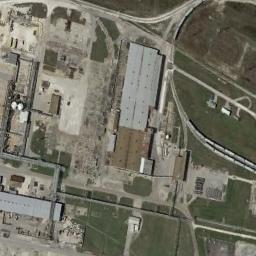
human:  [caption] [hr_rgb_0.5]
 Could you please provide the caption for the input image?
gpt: Many houses of different shapes and sizes are in the industrial area .

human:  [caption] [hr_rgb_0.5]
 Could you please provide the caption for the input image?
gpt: There are factories and roads in an industrial area, There are some open-air facilities, And there are green spaces around .

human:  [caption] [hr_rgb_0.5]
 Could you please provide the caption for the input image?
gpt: There are not many buildings in the industrial area .

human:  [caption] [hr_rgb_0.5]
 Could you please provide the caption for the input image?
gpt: The industrial area has some workshops of different sizes and open areas and some lawns are next to the industrial area .

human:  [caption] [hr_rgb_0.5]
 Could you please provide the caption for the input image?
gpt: There are some green lawns and gray buildings on the industrial area .